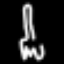
Label: fork